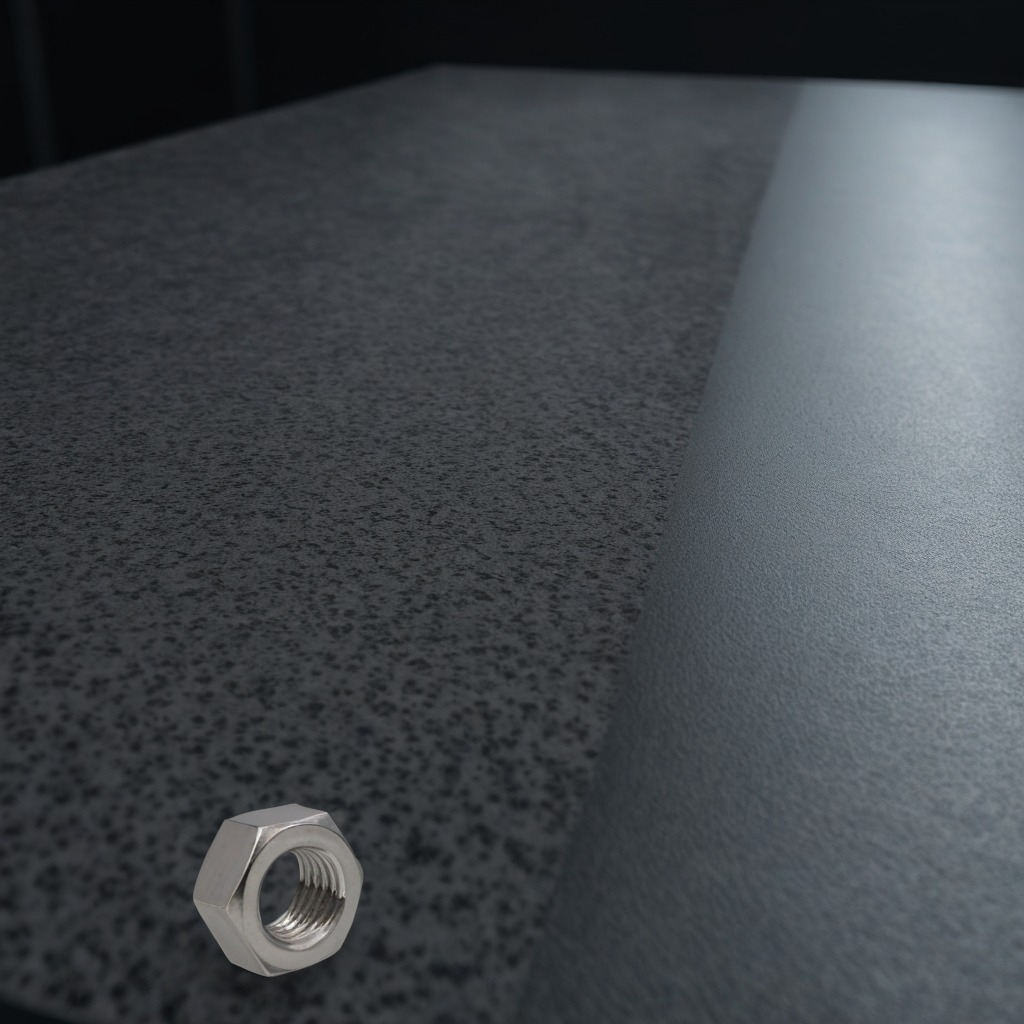
A metal nut is lying on the clean granite table inside a workshop at night.